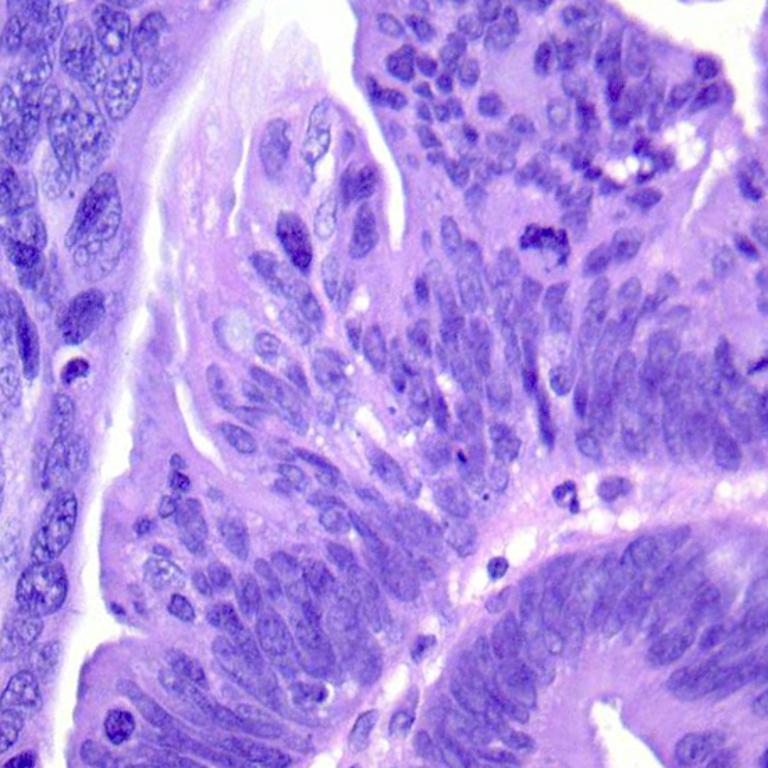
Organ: colon
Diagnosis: adenocarcinomas